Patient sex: F
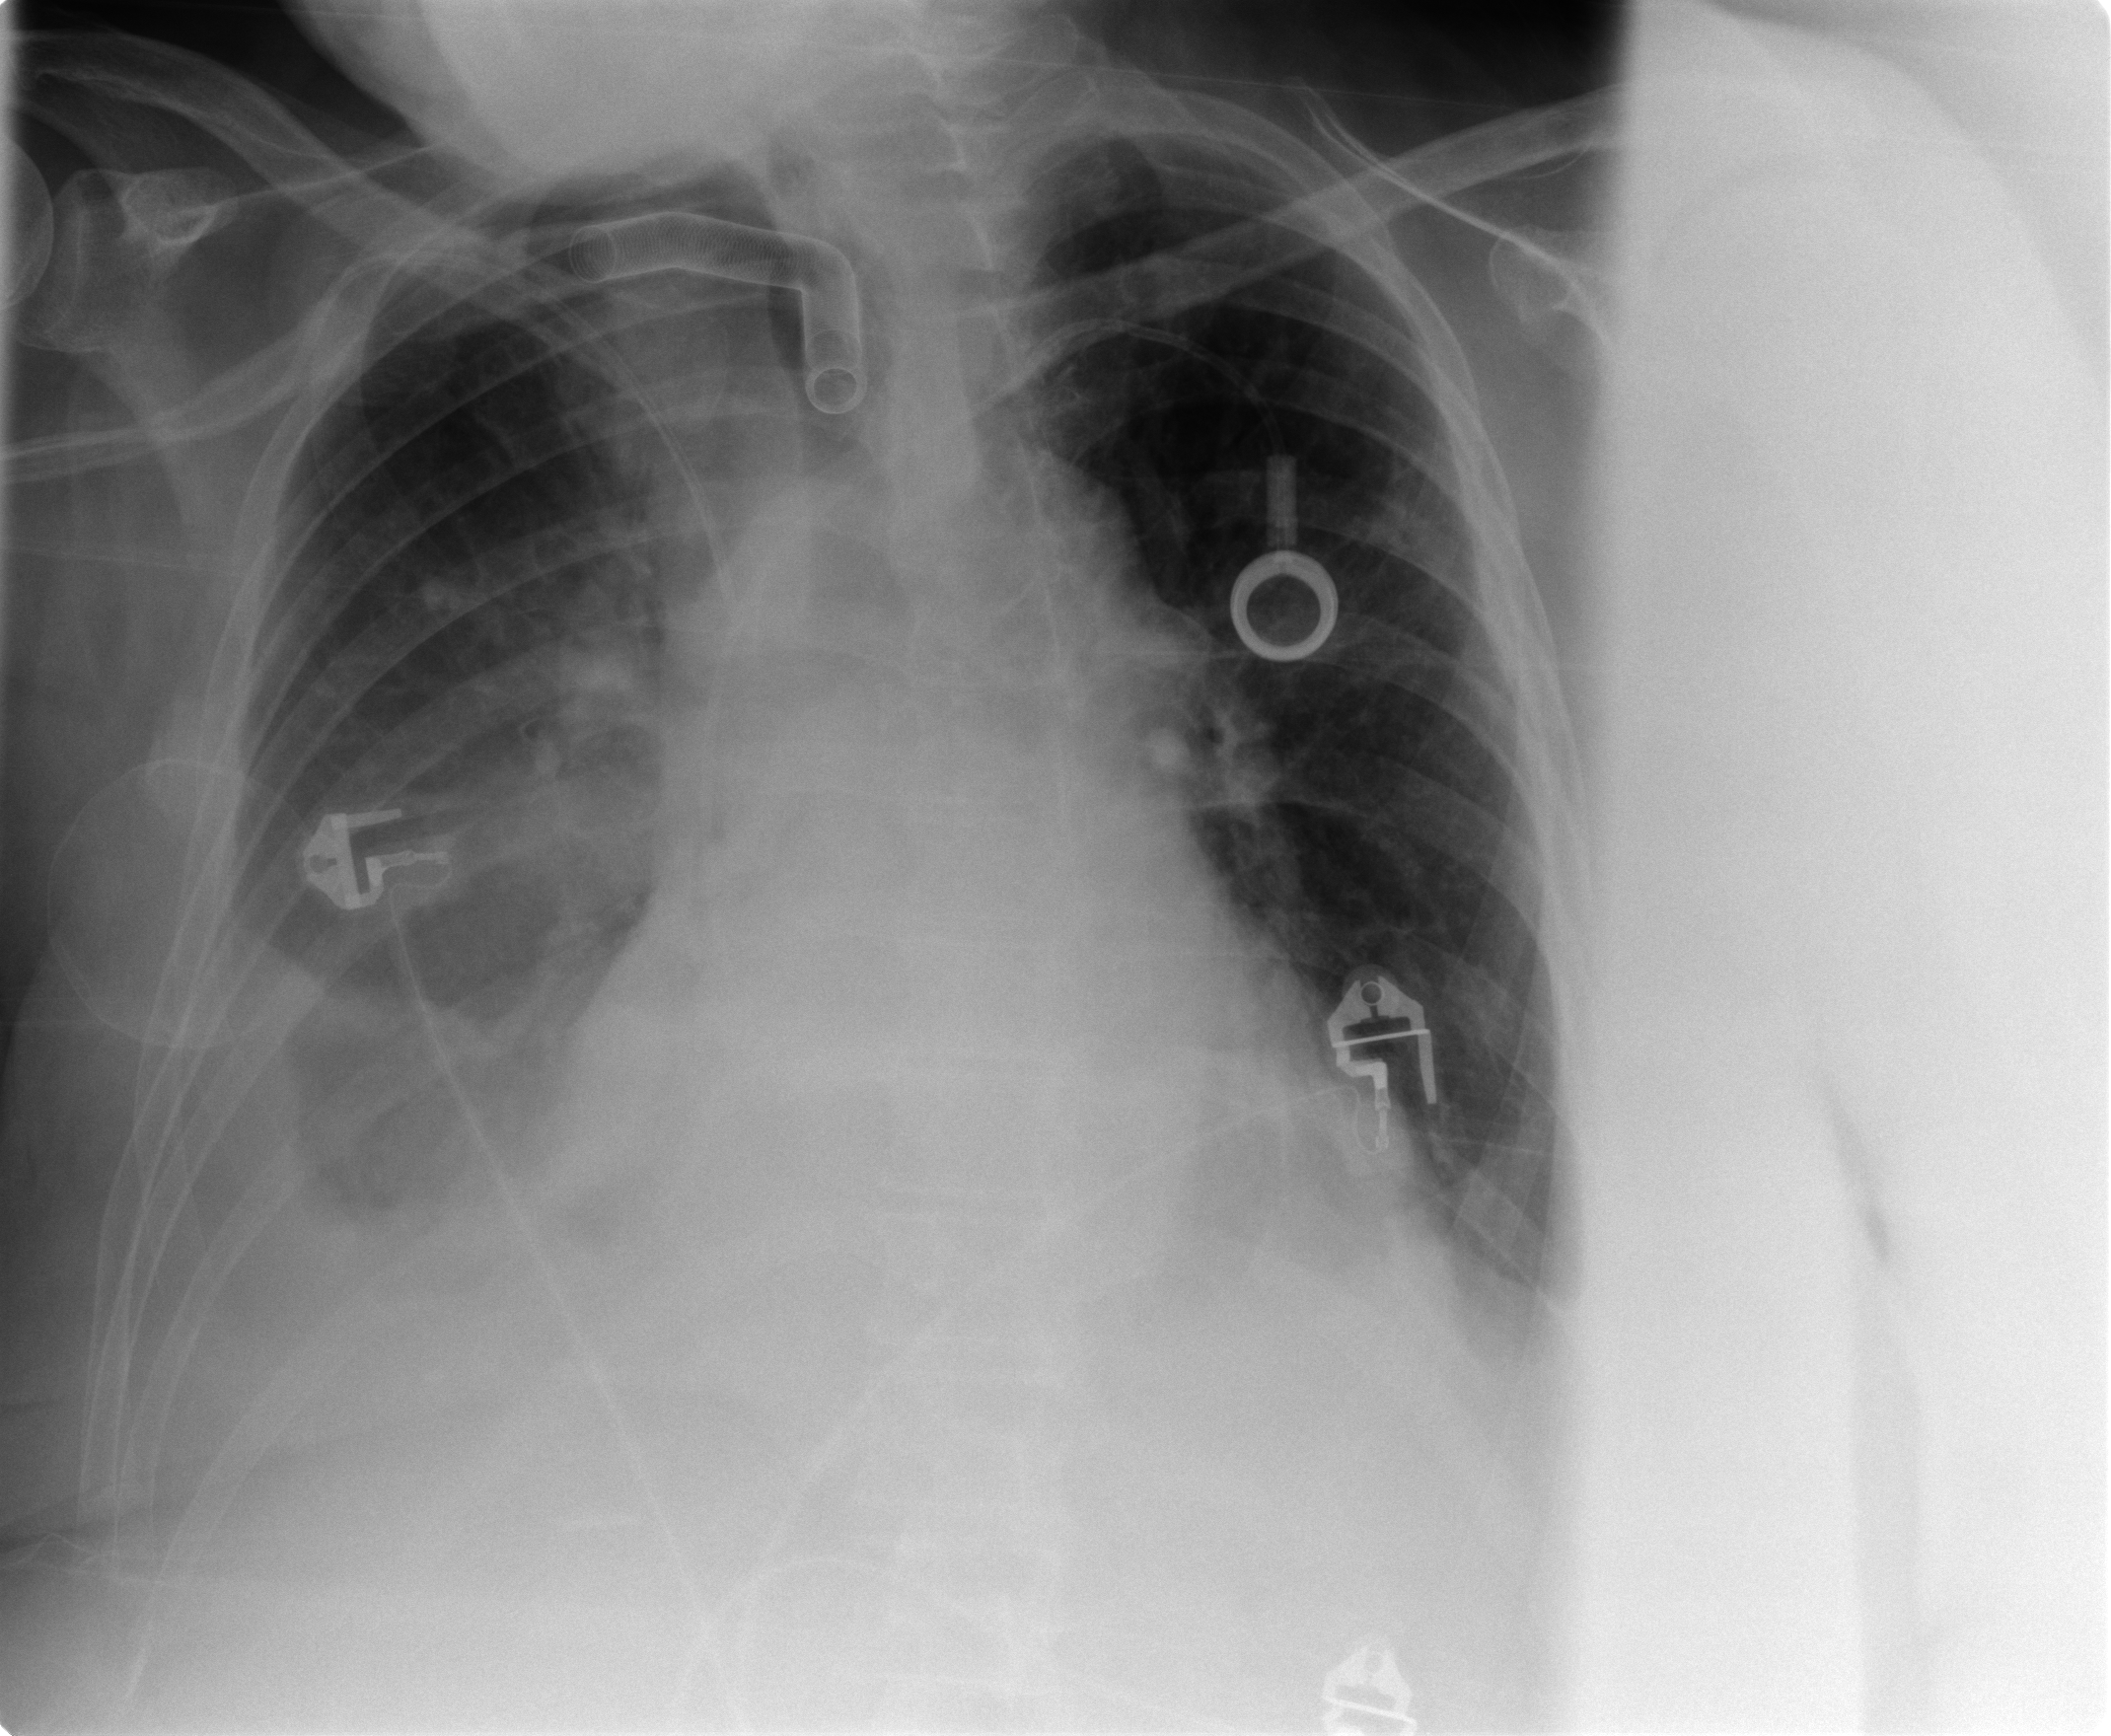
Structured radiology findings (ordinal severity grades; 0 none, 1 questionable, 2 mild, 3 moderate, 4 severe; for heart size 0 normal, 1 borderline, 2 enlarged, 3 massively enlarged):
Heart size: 2
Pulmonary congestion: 2
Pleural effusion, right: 3
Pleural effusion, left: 2
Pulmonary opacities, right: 2
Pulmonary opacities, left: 2
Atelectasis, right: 2
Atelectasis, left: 2